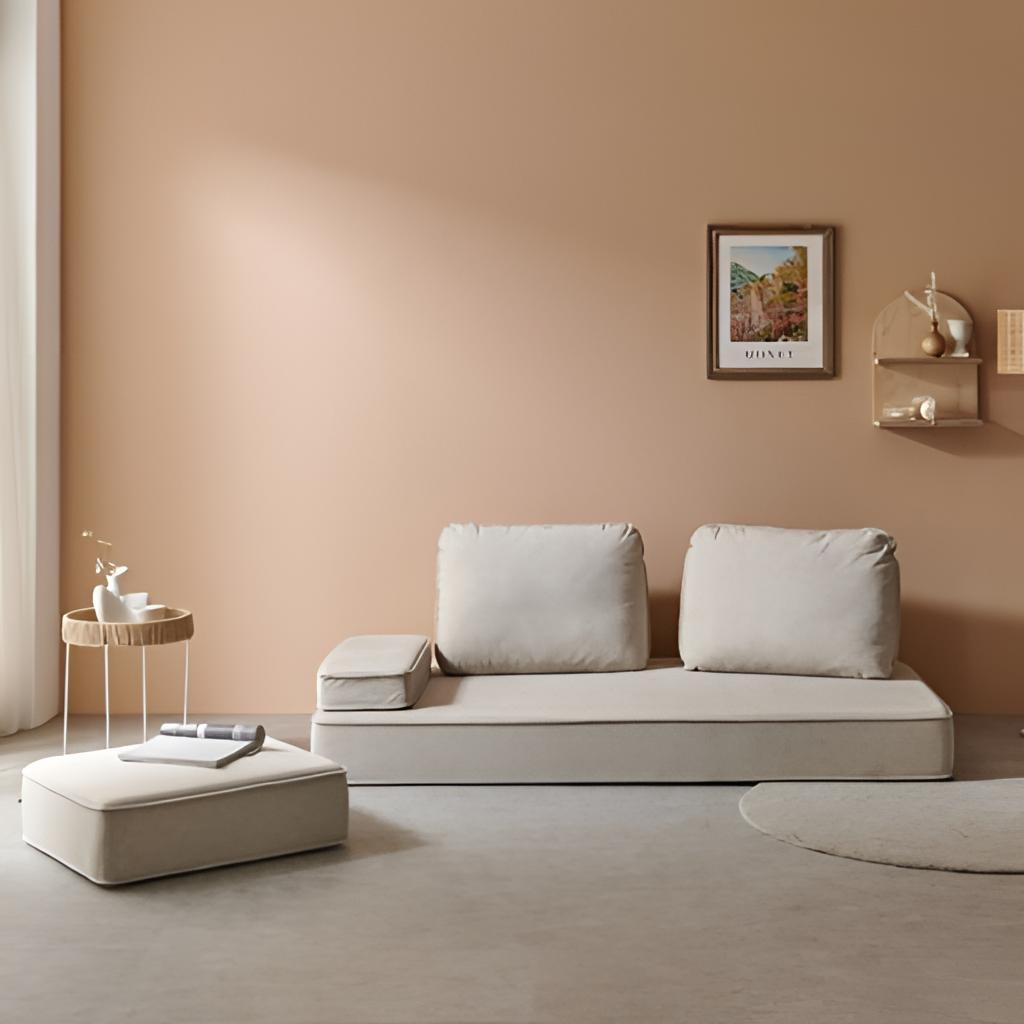
beige fabric sofa, Living room, concrete flooring, with smooth pattern, beige paint wallpaper, with solid pattern, modern